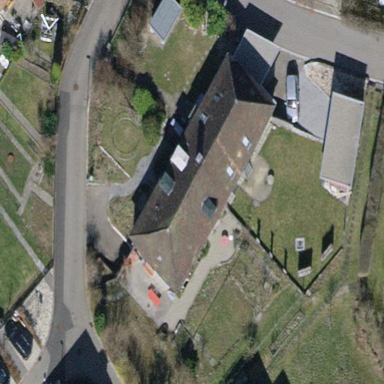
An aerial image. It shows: Building with tiled roof.